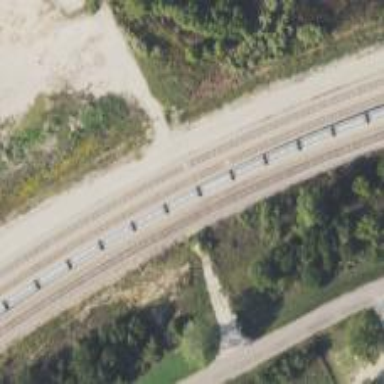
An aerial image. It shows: Railway track.